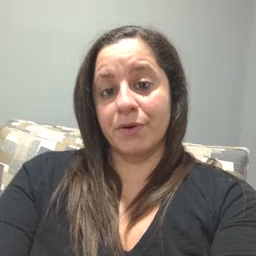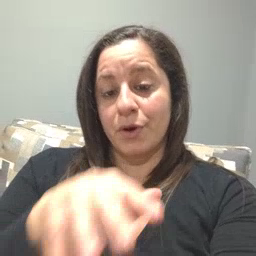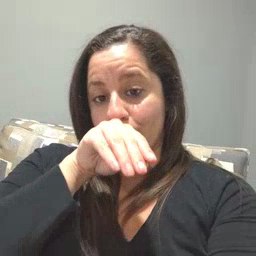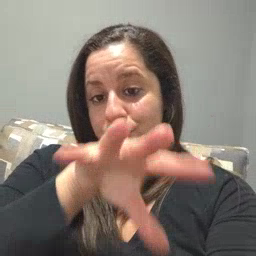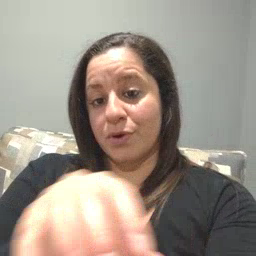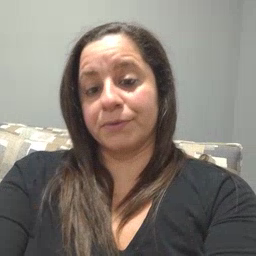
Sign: blow